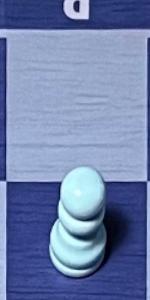
Label: Pawn_White